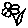
Label: flower